Aerial crown-view tile of a tropical tree (Barro Colorado Island, Panama), acquired 20250414:
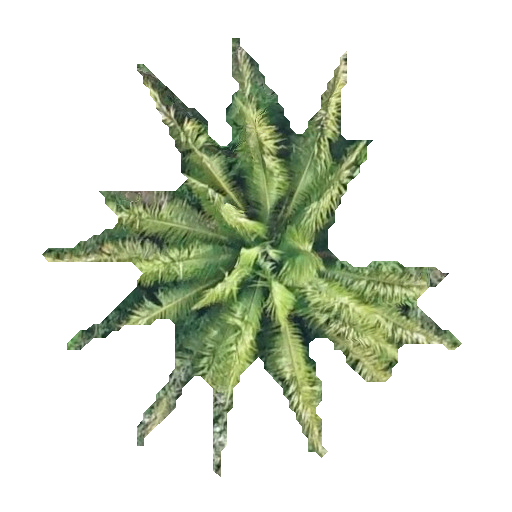
Species: Oenocarpus mapora
GBIF accepted scientific name: Oenocarpus mapora
Crown area: 100.666 m²